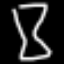
Label: hourglass